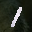
Label: 1